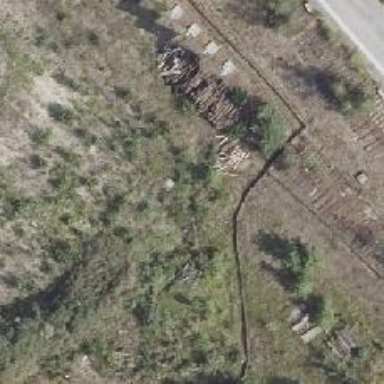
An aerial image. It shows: Historical railway.